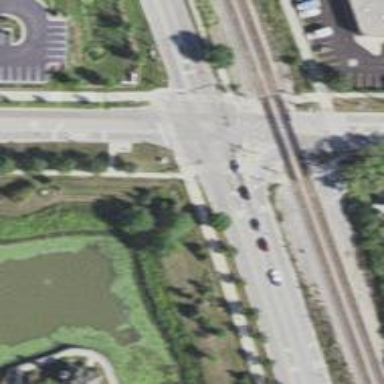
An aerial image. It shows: Marked crossing on cycleway road.